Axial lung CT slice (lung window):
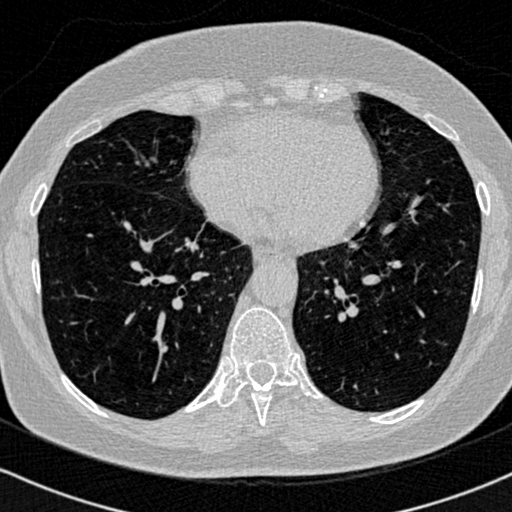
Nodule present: no